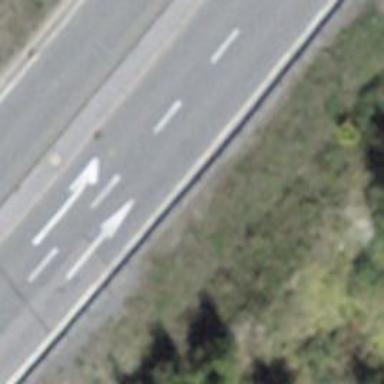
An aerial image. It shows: Guard rail as barrier.